Question: I have a fixed width container '<div>' that displays one or more widget '<div>'s. I want it to look like this:
 <- grey blocks are widgets, red border is the container
Simplified, my structure in HTML looks like this:
'''
<div id="container">
<div id="widget1">1</div>
<div id="widget2">2</div>
<div id="widget3">3</div>
<div id="widget4">4</div>
<div id="widget5">5</div>
<div id="widget6">6</div>
<div id="widget7">7</div>
</div>
'''
1. Widgets will have a fixed height e.g. 100px
2. Widgets will have a fixed width e.g. 100px but they may also be a multiple of that width (plus any margins crossed - see widget 1)
3. Widgets should be spaced nicely with a margin (or similar) e.g. 10px
4. I don't know how many widgets there will be (the user can assign as many or few as they like to the container).
5. The container is a fixed width but doesn't have any "visual" styling (the red border is there for demonstration)
6. Solution has to work in modern browsers (and MSIE7) and would ideally be pure CSS.
Because of consideration I can't assign additional markup e.g. row div, classes (.first-child, .last-child) and because of ':nth-child' wouldn't work AFAIK.
margin-left on widgets with ':first-child' setting 'margin-left: 0' won't display a new row properly.
margin-right on widgets with ':last-child' setting 'margin-right: 0' the first row forces the container div wider and <URL>.
equal left and right margins (e.g. margin: 0 5px 10px) forces the container wide again.
overflow - works great in my head! Not so much with either margins or padding.
Is there a way to do this in CSS?
<URL>
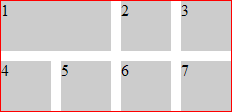
Answer: I believe you are thinking too complicated :-)
If I understand you correctly you don't need any special handling of the separate widgets. Just give the widgets an all around margin of half the spacing, and the container the same margin but negative.
'''
#container {
width: 440px;
margin: -5px;
}
#container div {
background-color: gray;
height: 100px;
width: 100px;
float: left;
margin: 5px;
}
'''
See <URL>